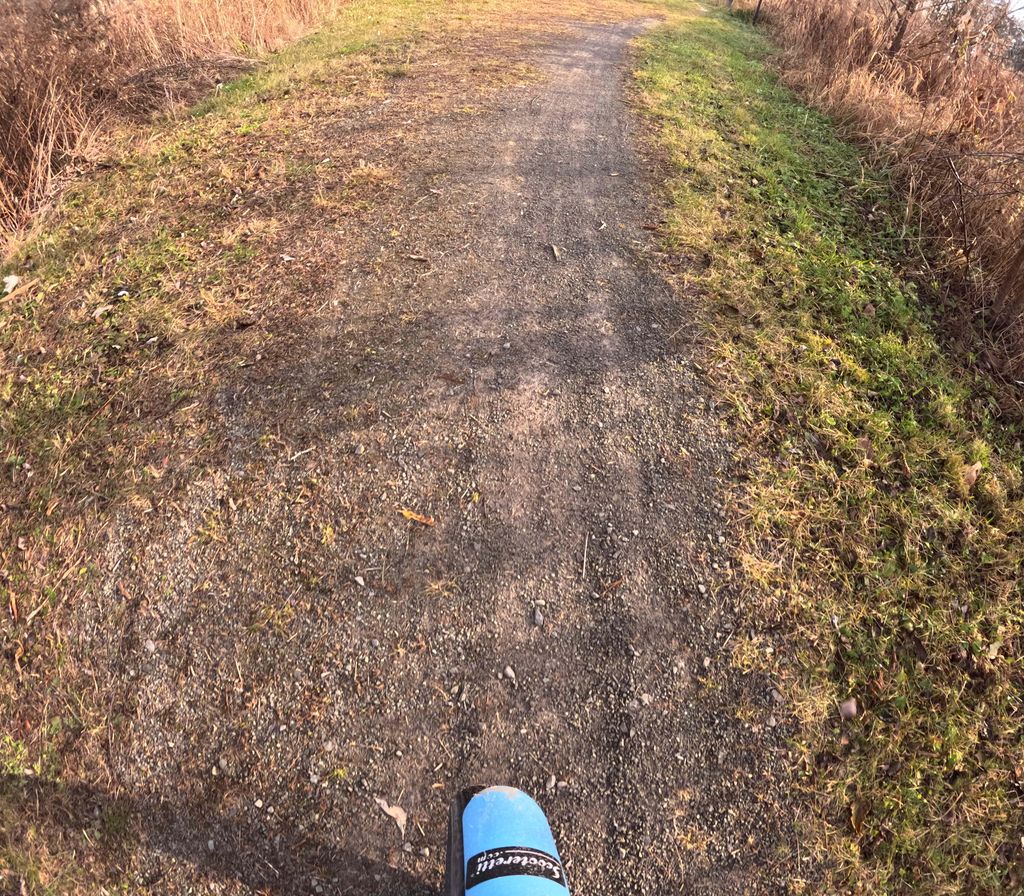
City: ottawa-gatineau